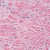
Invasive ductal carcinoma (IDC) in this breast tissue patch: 1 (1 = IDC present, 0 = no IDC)